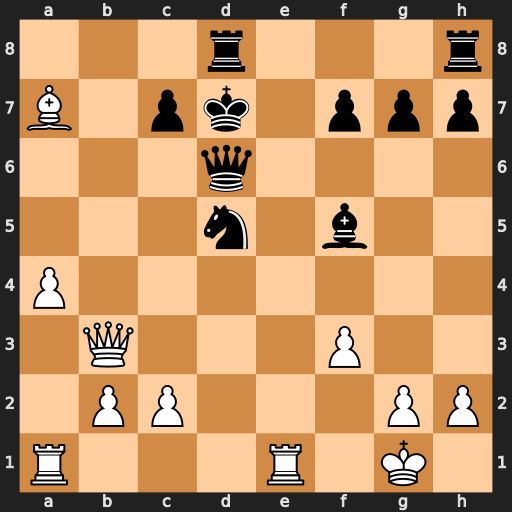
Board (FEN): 3r3r/B1pk1ppp/3q4/3n1b2/P7/1Q3P2/1PP3PP/R3R1K1
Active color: w
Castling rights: -
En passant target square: -
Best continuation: Rad1 Kc8 Qb8+